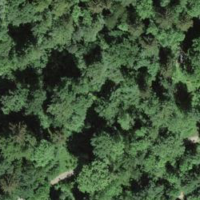
EUNIS habitat code: 44
Species observed at this site:
Ajuga reptans